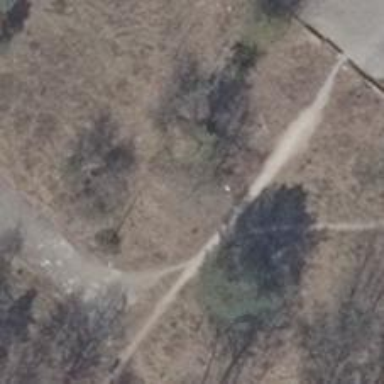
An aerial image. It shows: Dirt path.